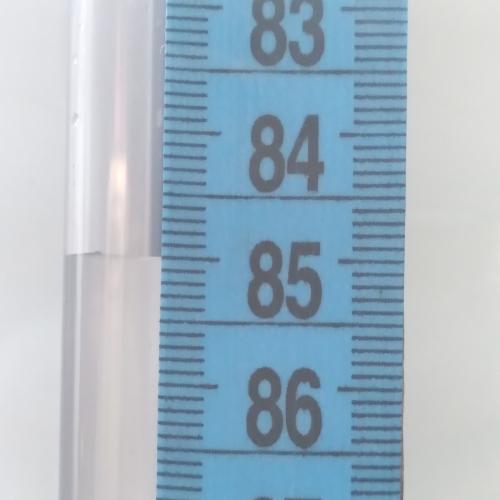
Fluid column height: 85.0 cm